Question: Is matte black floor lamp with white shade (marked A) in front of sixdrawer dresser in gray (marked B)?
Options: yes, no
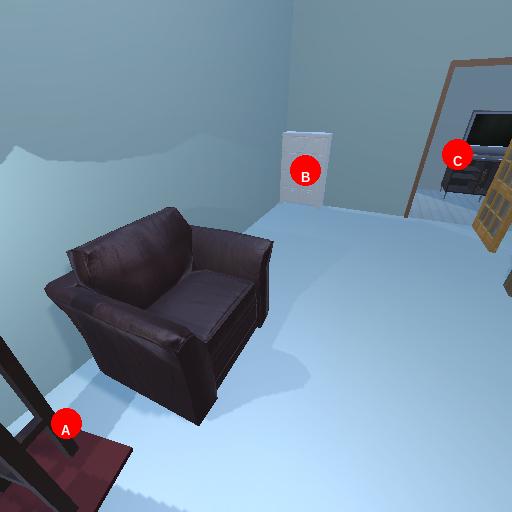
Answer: yes